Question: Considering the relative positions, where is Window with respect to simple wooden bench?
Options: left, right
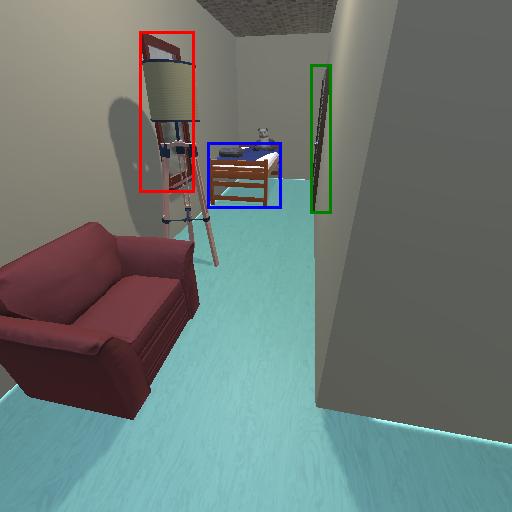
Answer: left